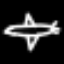
Label: airplane